九年级 · 度量几何学
在如图所示的图案中, 黑白两色的直角三角形都全等. 甲、乙两人将它作为一个游戏盘, 游戏规
则是: 按一定距离向盘中投镖一次, 扎在黑色区域为甲胜, 扎在白色区域为乙胜. 这个游戏公平吗?请填上你的正确判断: $\qquad$

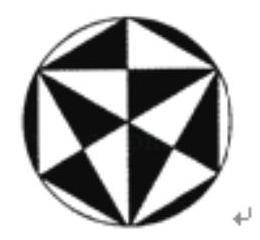
答案: 公平

解析: 【详解】如图, $\because S_{\text {黑色区域 }}=S_{\text {白色区域 }}=\frac{1}{2} S_{\text {圆, }}$,

$\therefore P($ 甲胜 $)=P($ 乙胜 $)=\frac{1}{2}$,

$\therefore$ 这个游戏公平.

故答案为公平.